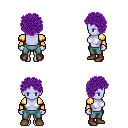
a pixel art fantasy rpg character, female body template, dark elf, purple skin, gold arm armor, teal pants, purple curly afro hairstyle, brown shoes, four views (front, back, left, right), 2x2 character sprite sheet, small pixel art, hard edges, no anti-aliasing